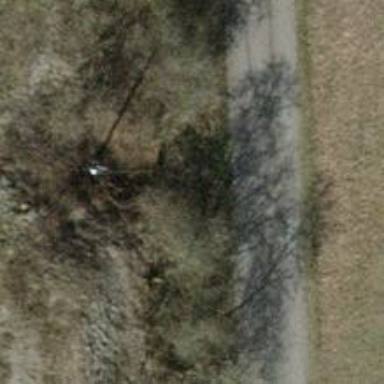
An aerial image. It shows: Straight power pole.